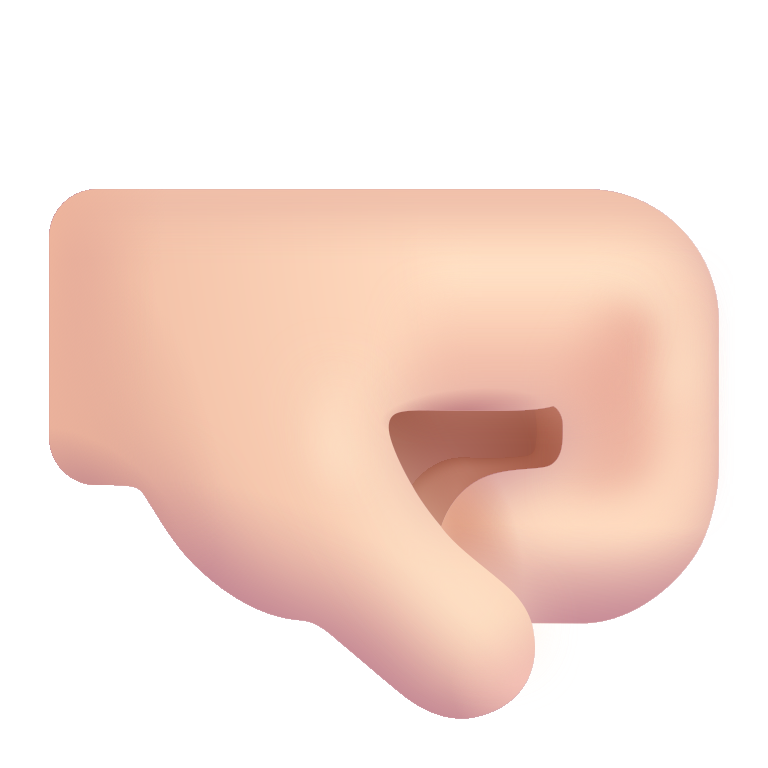
right facing fist color light